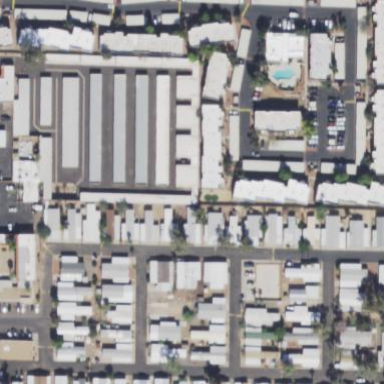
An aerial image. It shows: Residential area designated as trailer park.